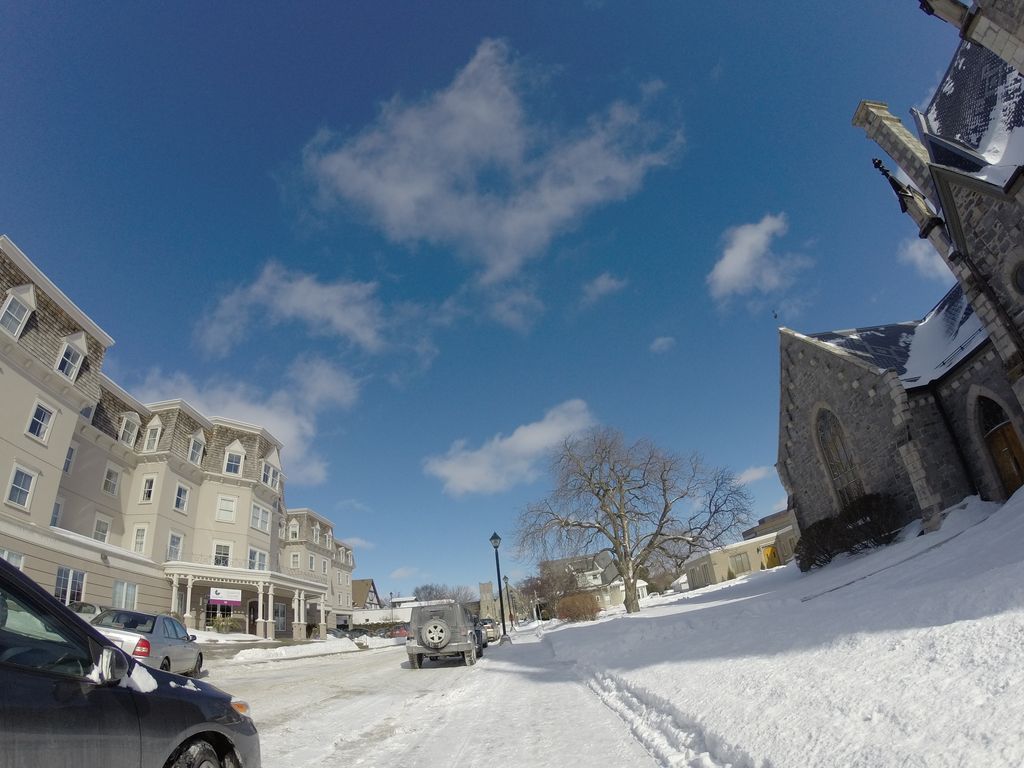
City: kitchener-waterloo